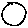
Label: circle